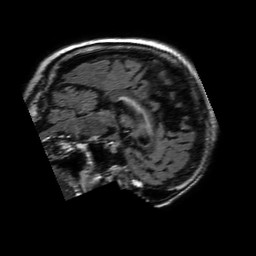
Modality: FLAIR
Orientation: sagittal
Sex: female
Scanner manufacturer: philips
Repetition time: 11 s
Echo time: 0.125 s